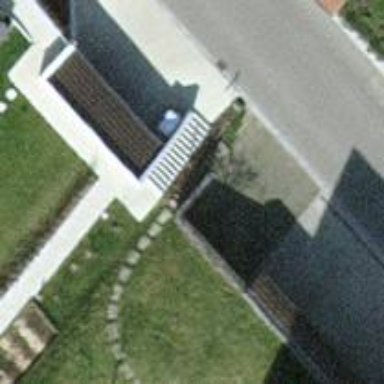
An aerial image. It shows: Footway made of paving stones.